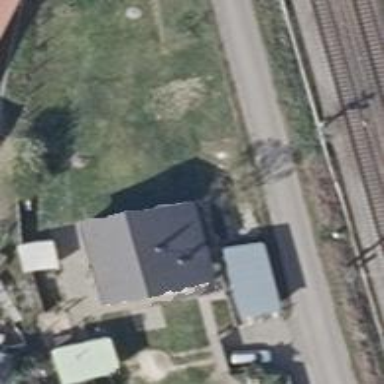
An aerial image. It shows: Animal shelter.